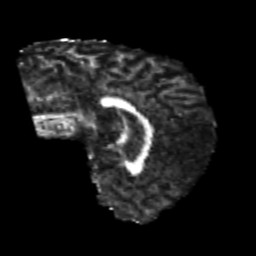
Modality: FA
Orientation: sagittal
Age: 24
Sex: male
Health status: healthy
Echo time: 0.074 s